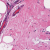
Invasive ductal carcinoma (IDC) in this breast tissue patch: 0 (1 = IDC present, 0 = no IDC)